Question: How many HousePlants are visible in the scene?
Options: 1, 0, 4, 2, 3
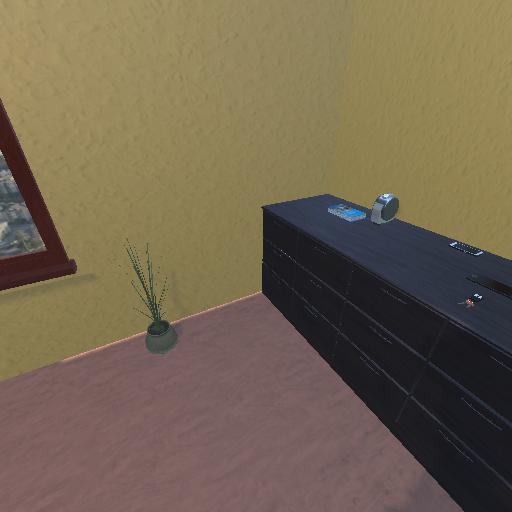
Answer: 1